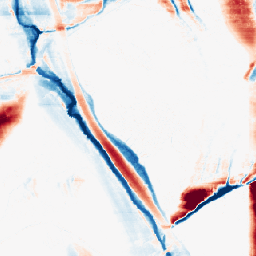
Category: morphological
Decomposition family: morphological_ellipse
Decomposition parameters: operation: average
width: 5
height: 50
Upsampling method: nearest
Upsampling parameters: scale: 4
Upsampling scale: 4